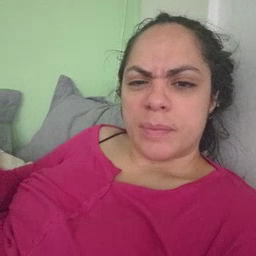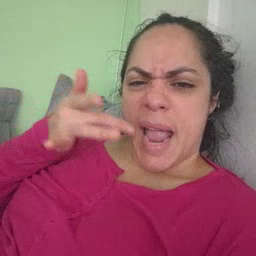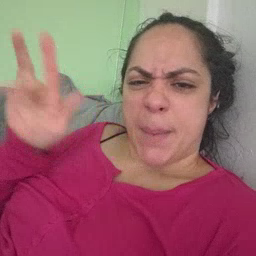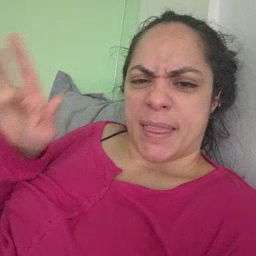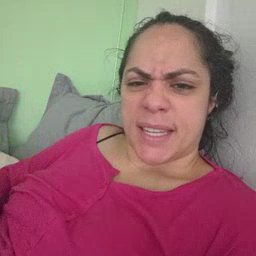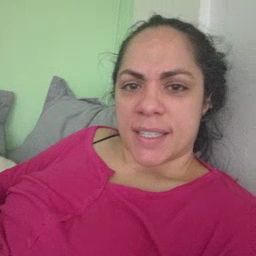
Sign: empty